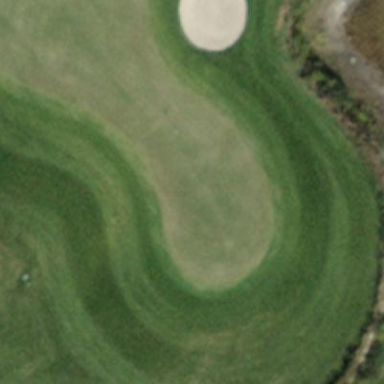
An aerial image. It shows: Green golf area with grass land use.